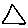
Label: triangle